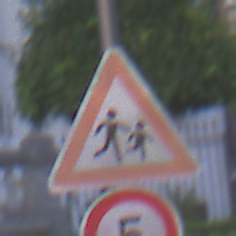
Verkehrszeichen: KinderLinks
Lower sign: Geschwindigkeit5
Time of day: SunriseSunset
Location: Outdoor (Urban)
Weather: PartlyCloudy
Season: NotSpecified
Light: Natural